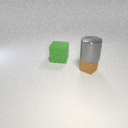
small brown metal cube in front of large green rubber cube